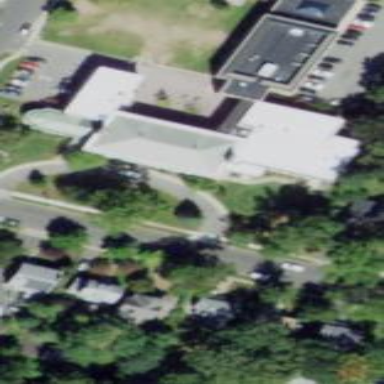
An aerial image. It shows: School building.